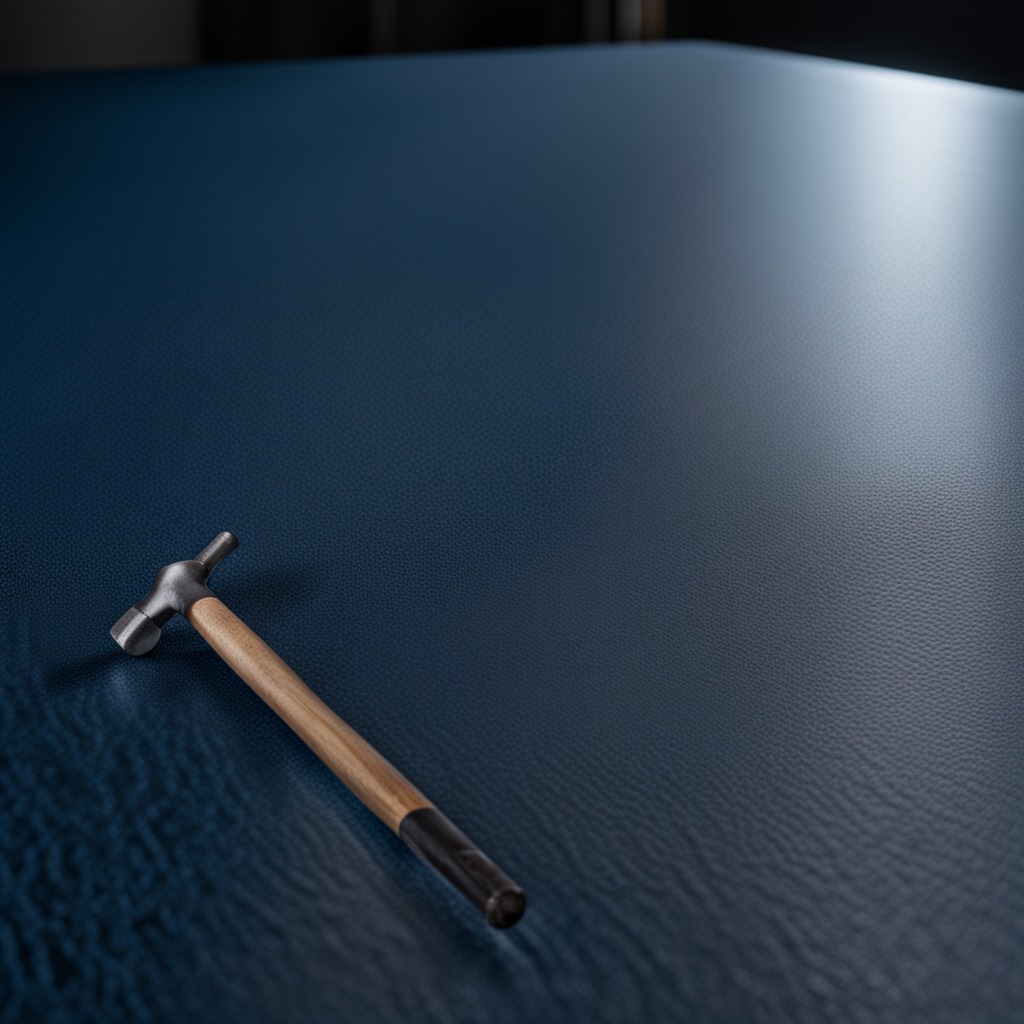
A hammer is lying on the tabletop.